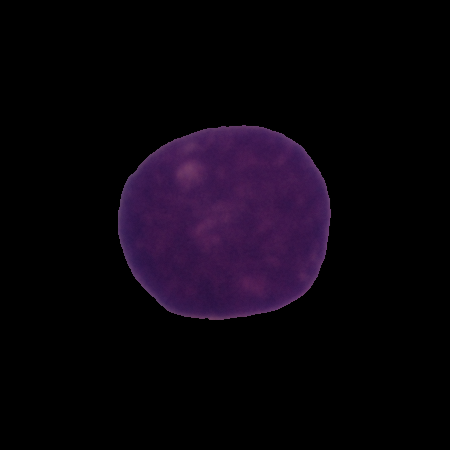
Label: cancer